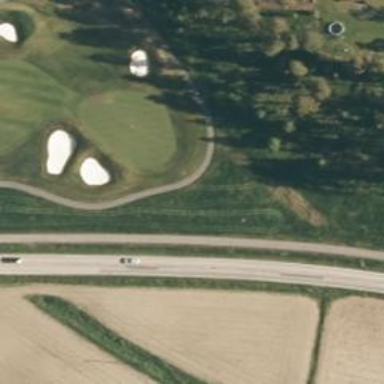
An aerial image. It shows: Golf cartpath that is also road path.